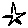
Label: star